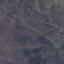
Label: HerbaceousVegetation